七年级 · 度量几何学
如图把一块直角三角板放在一条直线上, 则 $\angle 1+\angle 2$ 等于 ( )

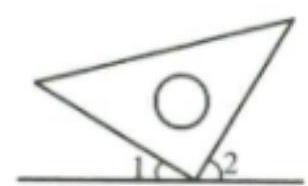
A. $60^{\circ}$
B. $90^{\circ}$
C. $110^{\circ}$
D. $180^{\circ}$
答案: B